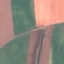
Land use / land cover: AnnualCrop